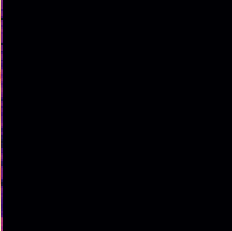
Sound class: Fire crackling